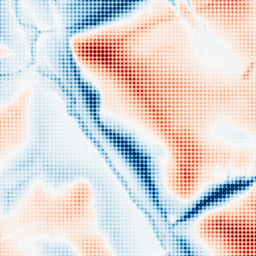
Category: classical
Decomposition family: gaussian
Decomposition parameters: sigma: 20
Upsampling method: sinc_blackman
Upsampling parameters: scale: 8
kernel_size: 8
Upsampling scale: 8